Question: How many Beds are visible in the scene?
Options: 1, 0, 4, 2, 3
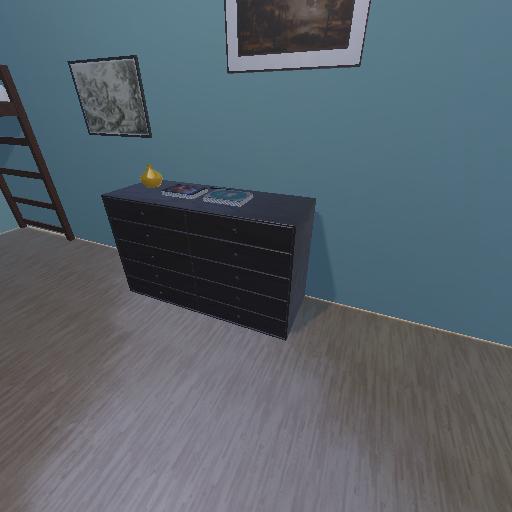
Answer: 1